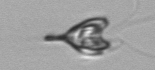
Label: Pyramimonas_longicauda